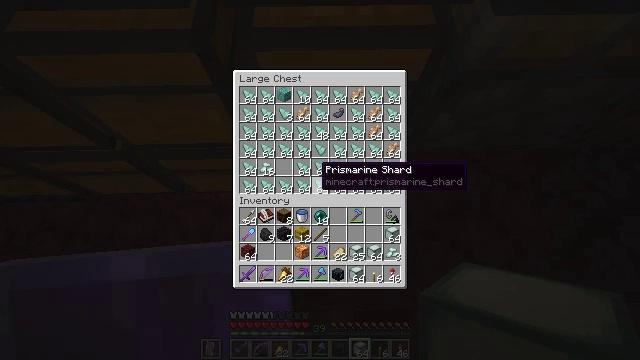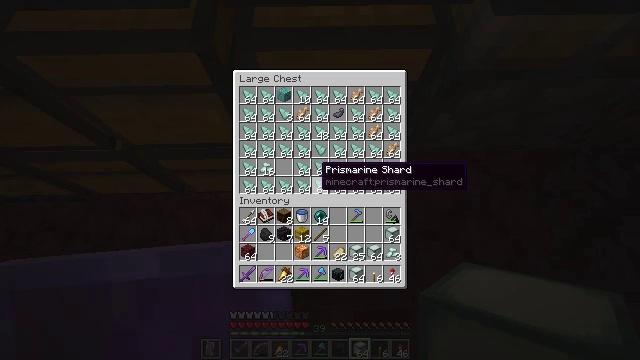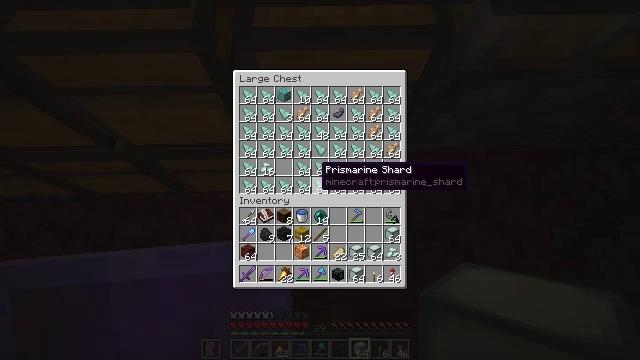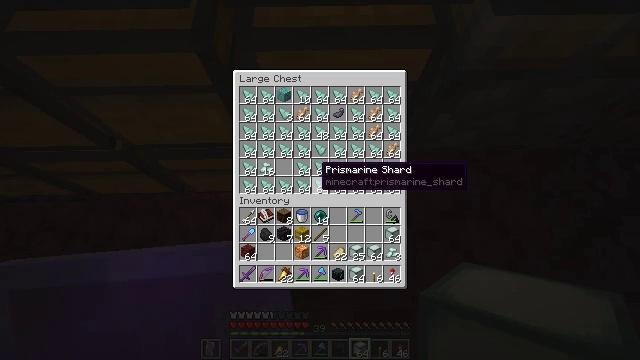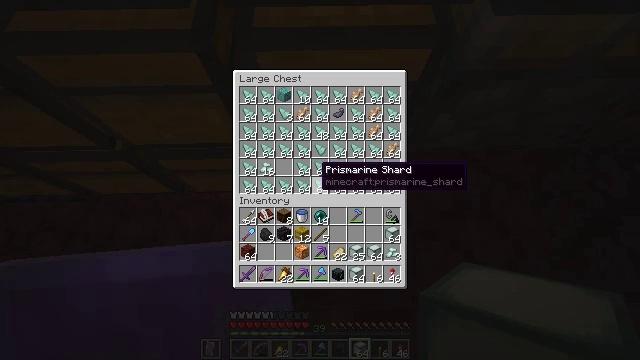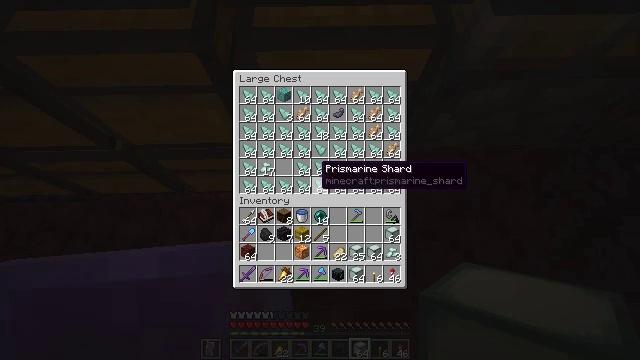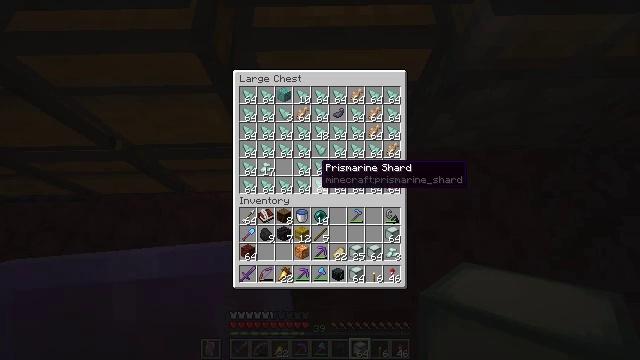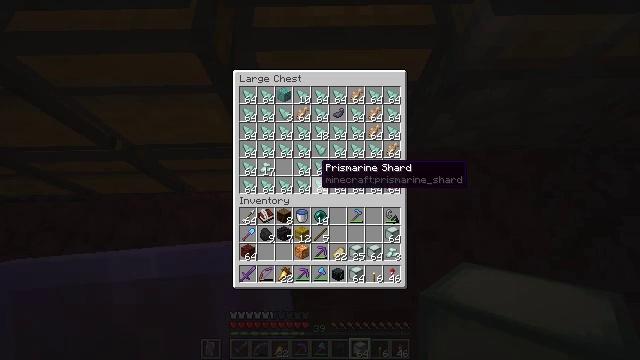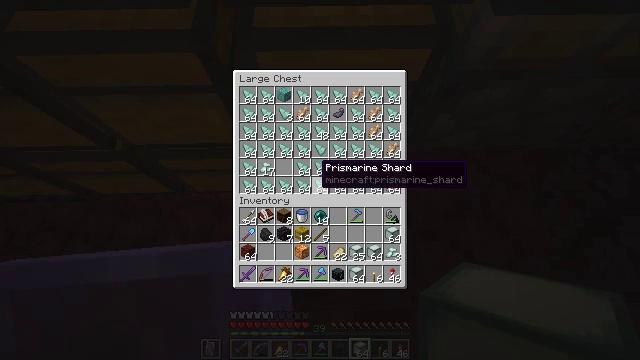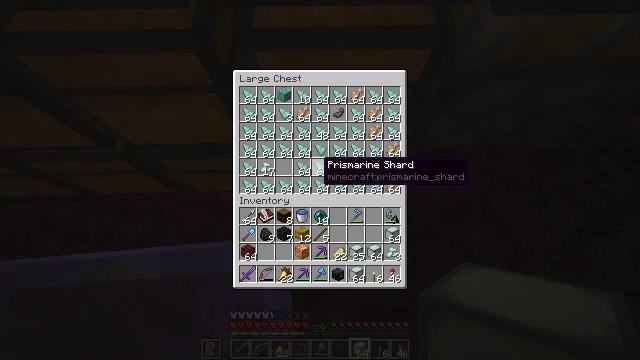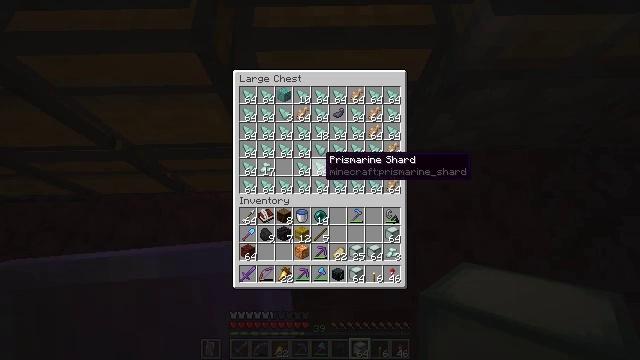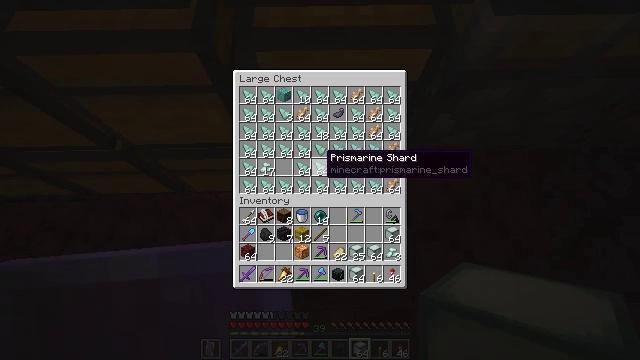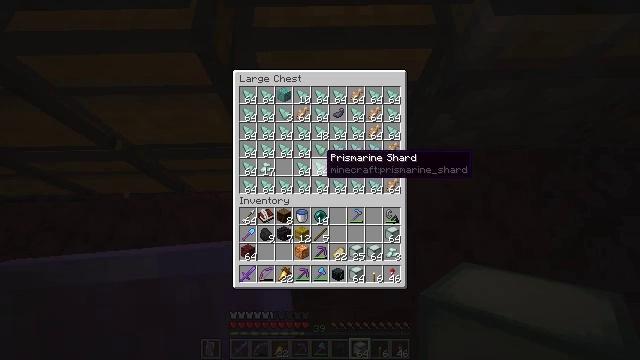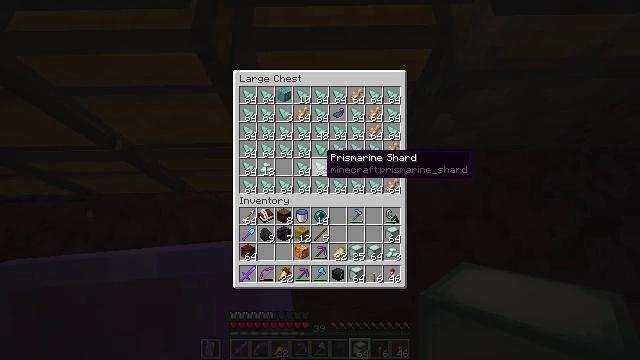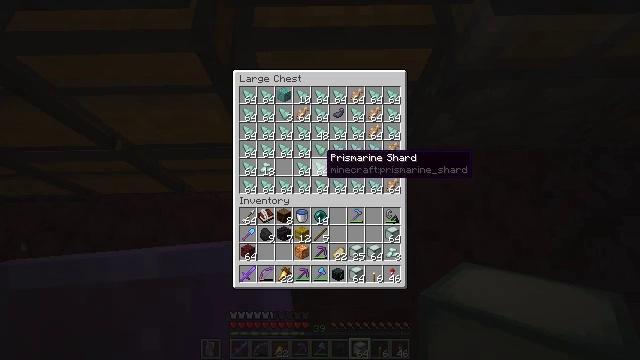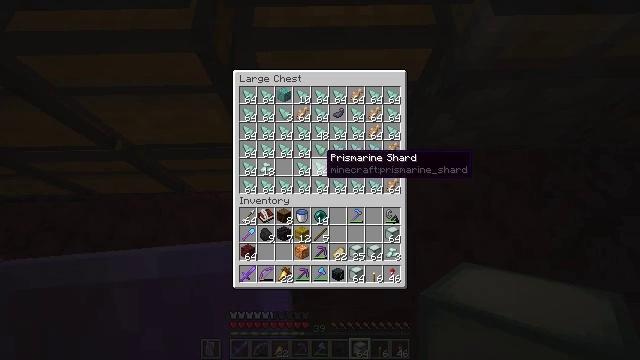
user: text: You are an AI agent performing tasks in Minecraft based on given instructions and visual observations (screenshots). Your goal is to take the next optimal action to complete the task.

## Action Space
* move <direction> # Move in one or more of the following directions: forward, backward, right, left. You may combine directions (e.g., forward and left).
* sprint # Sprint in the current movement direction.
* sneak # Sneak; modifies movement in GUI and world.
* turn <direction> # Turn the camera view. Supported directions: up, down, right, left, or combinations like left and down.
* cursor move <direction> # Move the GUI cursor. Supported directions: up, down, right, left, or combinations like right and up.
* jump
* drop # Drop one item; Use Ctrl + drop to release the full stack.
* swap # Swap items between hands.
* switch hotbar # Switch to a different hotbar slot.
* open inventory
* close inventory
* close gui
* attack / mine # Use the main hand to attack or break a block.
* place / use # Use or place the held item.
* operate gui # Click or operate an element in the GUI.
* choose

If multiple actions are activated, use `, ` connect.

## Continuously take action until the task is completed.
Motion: motion action
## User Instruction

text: Put prismarine materials in the crafting table to craft a sea lantern.
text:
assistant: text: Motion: sneak
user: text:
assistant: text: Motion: sneak
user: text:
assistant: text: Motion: sneak
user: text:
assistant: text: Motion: sneak
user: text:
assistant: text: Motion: sneak
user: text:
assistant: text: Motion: sneak
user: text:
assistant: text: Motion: sneak
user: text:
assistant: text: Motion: sneak
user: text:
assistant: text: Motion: sneak
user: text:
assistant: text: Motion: sneak
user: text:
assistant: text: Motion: sneak
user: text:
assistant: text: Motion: sneak
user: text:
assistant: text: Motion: sneak
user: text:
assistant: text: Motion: sneak
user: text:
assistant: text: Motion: sneak
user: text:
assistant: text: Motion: sneak
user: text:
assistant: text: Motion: sneak, operate gui
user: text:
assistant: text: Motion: sneak, operate gui
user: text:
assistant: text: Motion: sneak, operate gui
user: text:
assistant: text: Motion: sneak
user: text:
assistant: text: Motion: sneak, cursor move left
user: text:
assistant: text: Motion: sneak
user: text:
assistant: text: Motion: sneak
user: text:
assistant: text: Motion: sneak
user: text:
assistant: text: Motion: sneak
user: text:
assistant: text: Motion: sneak
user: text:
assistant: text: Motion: sneak
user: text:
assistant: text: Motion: sneak
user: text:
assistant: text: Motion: sneak
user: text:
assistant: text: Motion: sneak